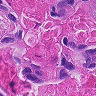
Metastatic tissue present: yes